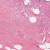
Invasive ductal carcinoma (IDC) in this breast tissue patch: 0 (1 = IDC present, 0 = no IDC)